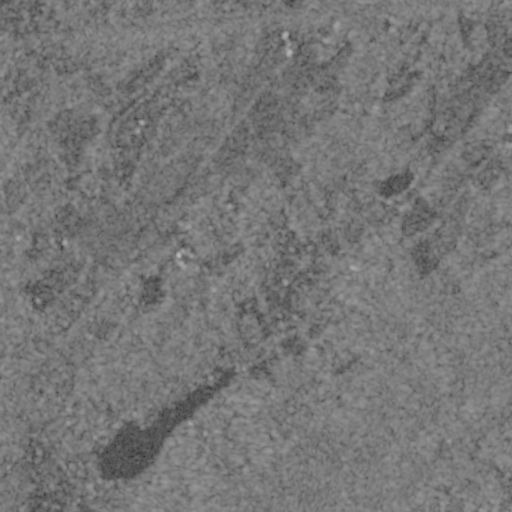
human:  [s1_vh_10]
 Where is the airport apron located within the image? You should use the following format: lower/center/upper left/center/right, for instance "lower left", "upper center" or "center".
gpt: The airport apron is located in the center left of the image.
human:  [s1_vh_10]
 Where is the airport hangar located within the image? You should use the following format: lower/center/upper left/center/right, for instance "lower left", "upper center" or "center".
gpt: The airport hangar is located in the center of the image.
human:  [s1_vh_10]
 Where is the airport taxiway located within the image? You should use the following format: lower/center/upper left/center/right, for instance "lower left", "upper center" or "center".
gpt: The airport taxiway is located in the center of the image.
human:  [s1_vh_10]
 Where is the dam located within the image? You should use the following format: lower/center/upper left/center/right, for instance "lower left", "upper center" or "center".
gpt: The dam is located in the lower left of the image.
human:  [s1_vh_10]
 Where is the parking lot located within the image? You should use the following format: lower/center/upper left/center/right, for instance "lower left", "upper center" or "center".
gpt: There is no parking lot in the image.

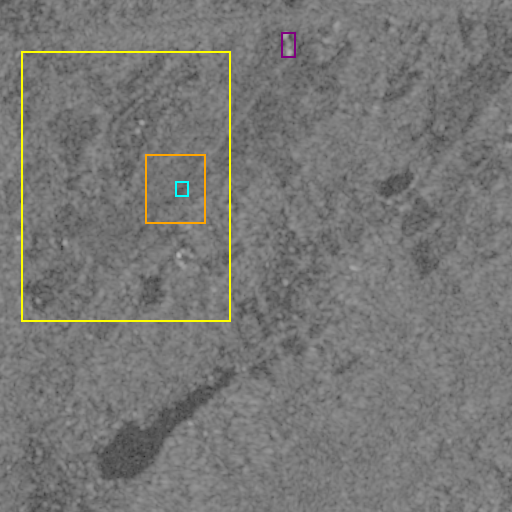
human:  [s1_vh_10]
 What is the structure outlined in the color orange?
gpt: The structure outlined in orange is an airport.
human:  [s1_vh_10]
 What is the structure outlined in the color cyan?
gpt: The structure outlined in cyan is an airport apron.
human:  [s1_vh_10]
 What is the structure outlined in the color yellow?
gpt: The structure outlined in yellow is a crop field.
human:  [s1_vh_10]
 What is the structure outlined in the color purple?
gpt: The structure outlined in purple is a building.
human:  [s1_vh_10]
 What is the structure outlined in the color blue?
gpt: There is no blue outline.